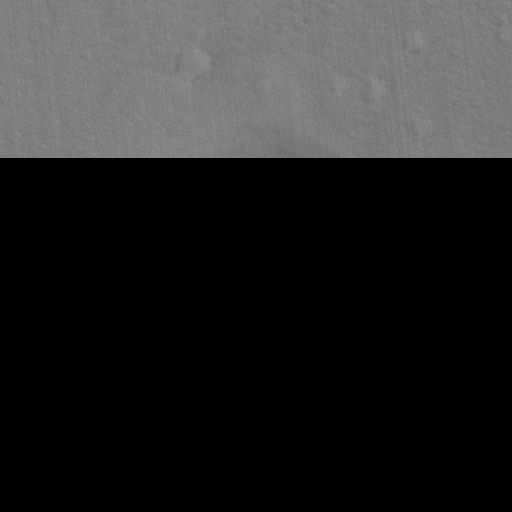
Objects detected: cone